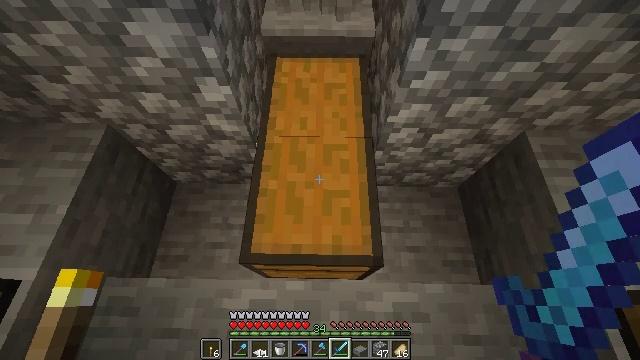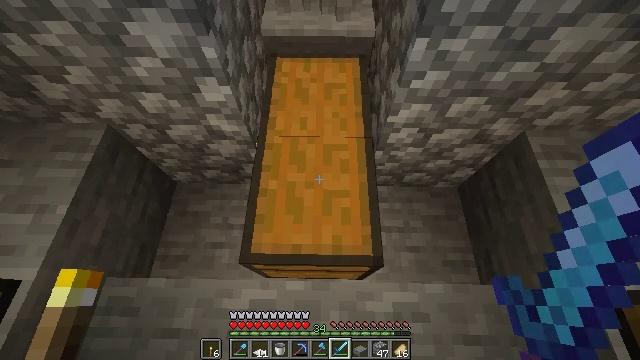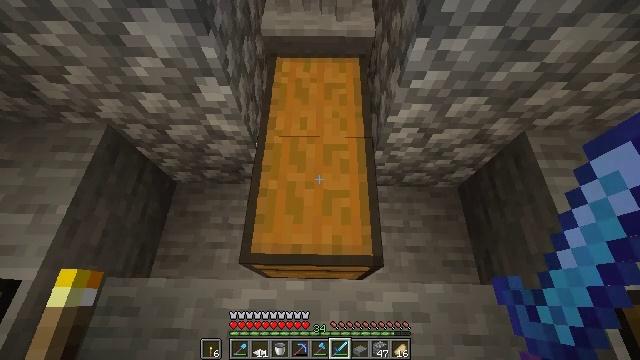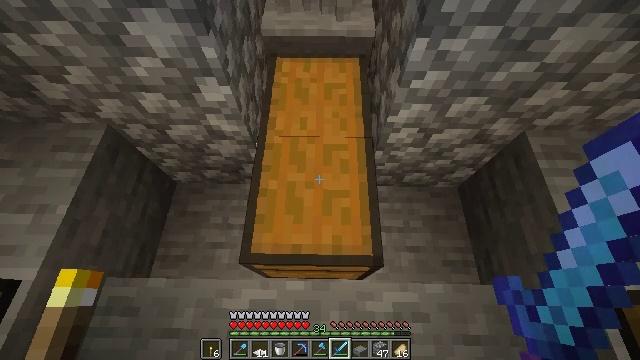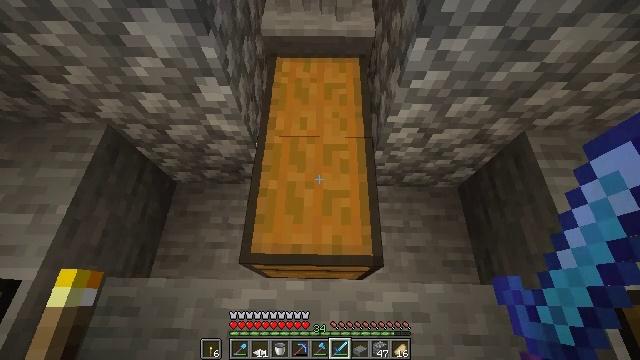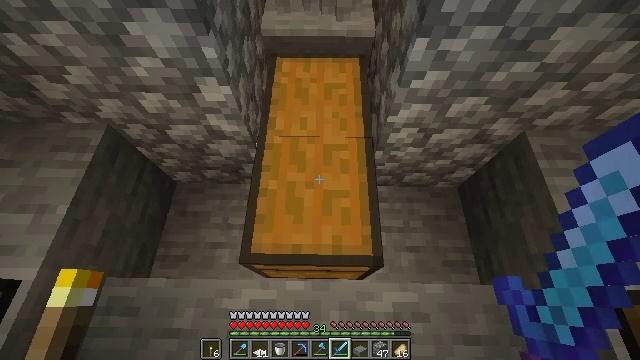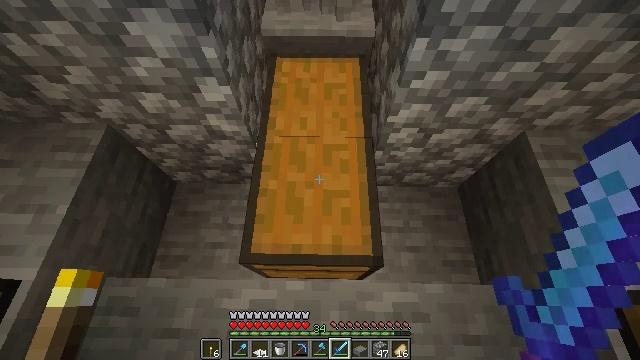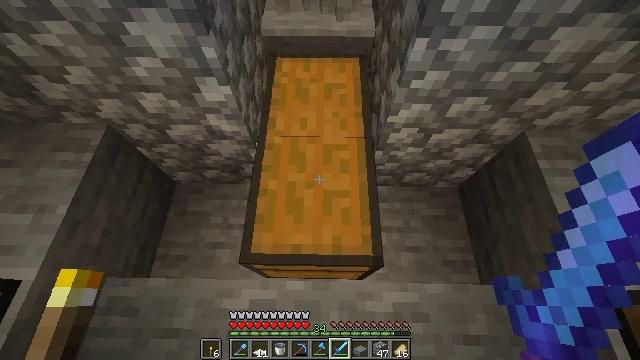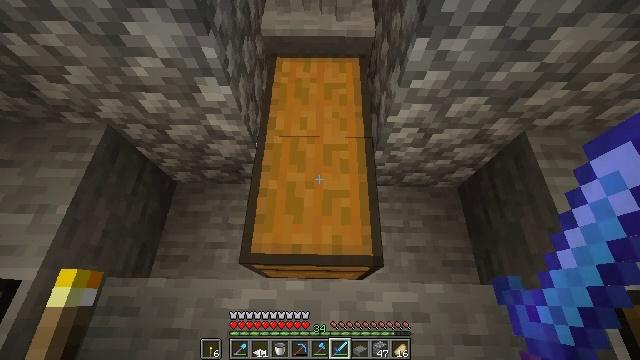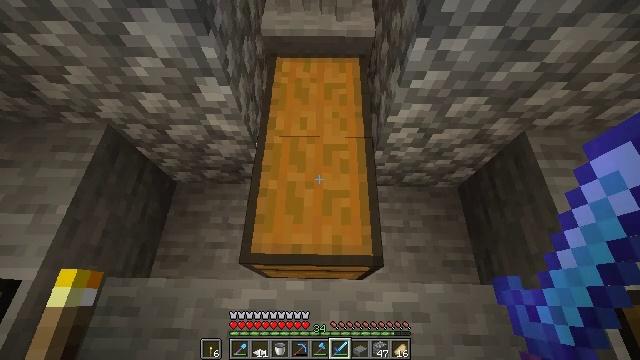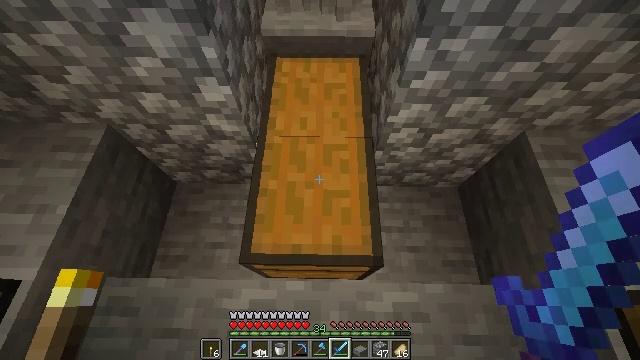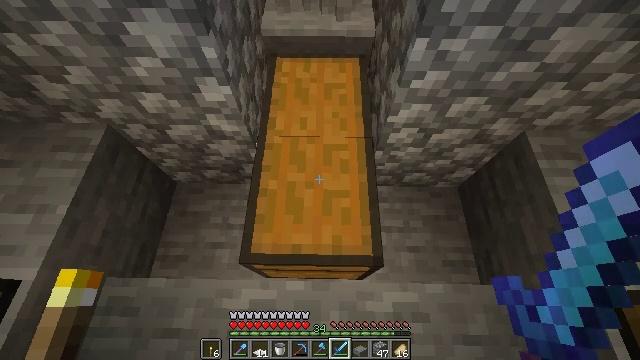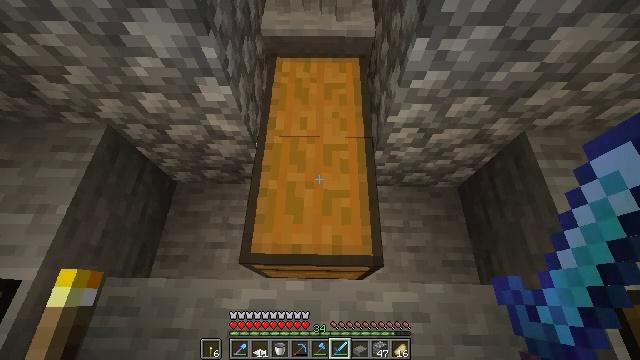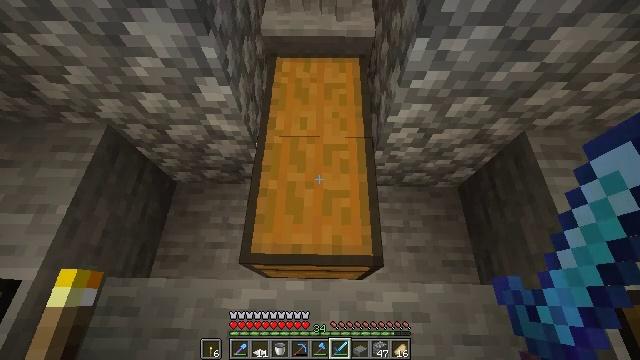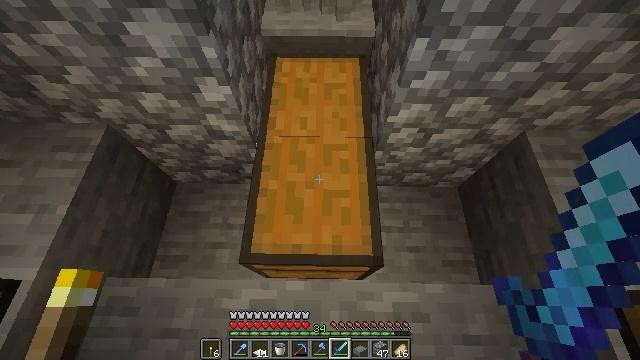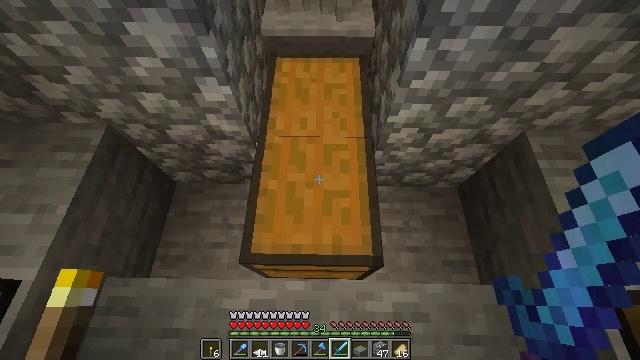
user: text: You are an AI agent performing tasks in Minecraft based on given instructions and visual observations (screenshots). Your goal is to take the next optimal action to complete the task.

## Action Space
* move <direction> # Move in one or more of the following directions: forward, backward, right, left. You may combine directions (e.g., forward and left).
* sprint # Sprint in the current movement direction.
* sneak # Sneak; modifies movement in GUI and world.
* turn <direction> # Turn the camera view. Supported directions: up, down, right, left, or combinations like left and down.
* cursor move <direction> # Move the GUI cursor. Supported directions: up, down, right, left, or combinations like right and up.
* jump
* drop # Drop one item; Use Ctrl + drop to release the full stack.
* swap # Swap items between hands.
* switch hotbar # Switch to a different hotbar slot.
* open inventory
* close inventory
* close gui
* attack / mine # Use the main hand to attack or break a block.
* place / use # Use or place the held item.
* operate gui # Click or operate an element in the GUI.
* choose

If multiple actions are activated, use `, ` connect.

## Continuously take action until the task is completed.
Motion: motion action
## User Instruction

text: Drop a diamond sword.
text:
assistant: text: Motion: no_op
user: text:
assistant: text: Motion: no_op
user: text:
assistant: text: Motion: no_op
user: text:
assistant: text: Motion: no_op
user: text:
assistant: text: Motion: no_op
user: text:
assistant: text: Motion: no_op
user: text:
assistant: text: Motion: no_op
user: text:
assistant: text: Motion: no_op
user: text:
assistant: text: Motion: no_op
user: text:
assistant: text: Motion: no_op
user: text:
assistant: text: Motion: no_op
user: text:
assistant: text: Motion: no_op
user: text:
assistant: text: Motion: no_op
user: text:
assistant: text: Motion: no_op
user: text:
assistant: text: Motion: no_op
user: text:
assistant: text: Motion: no_op
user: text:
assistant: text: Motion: no_op
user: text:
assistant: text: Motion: no_op
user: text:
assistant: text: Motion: no_op
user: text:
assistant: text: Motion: no_op
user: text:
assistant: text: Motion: no_op
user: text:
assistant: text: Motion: no_op
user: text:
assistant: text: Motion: no_op
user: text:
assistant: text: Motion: no_op
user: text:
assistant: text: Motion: no_op
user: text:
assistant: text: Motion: no_op
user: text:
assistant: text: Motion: no_op
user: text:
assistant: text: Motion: no_op
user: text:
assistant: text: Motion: no_op
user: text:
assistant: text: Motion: no_op